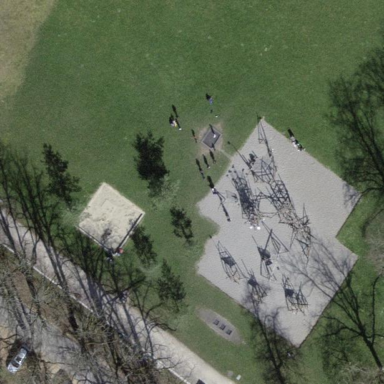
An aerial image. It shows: Playground area for leisure land.